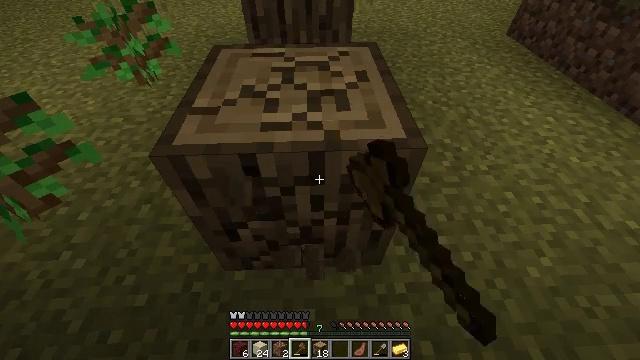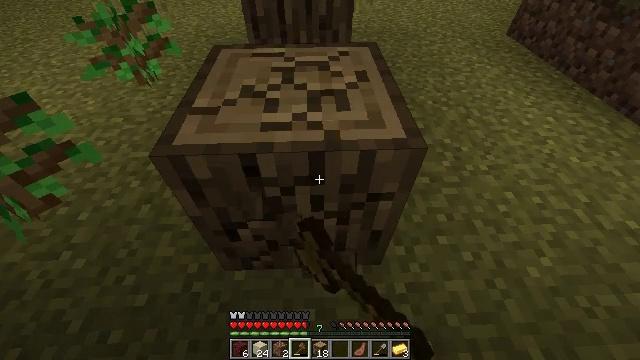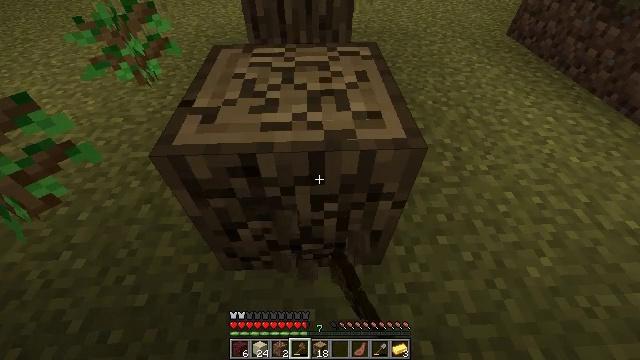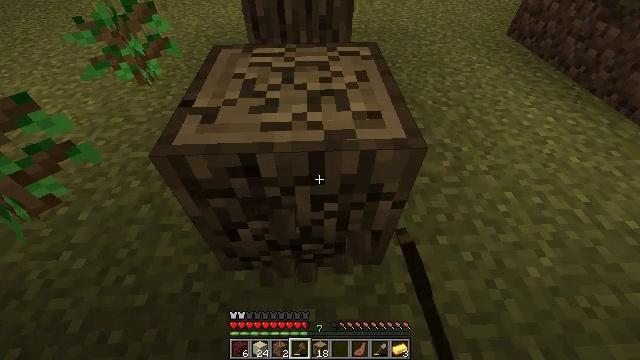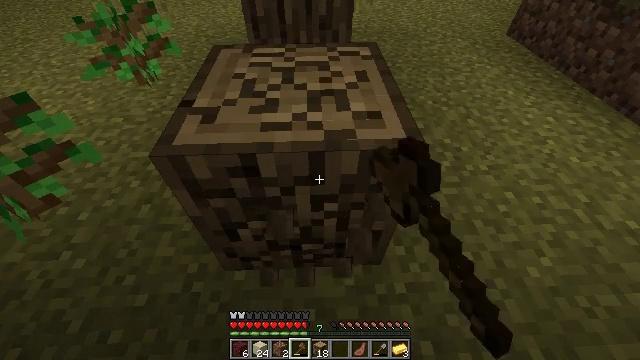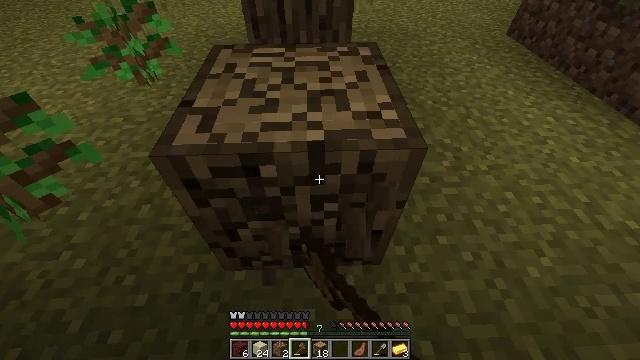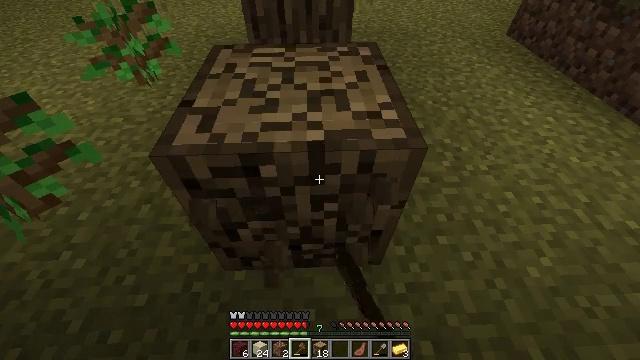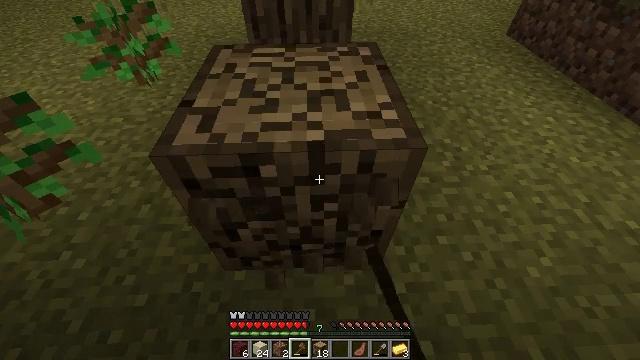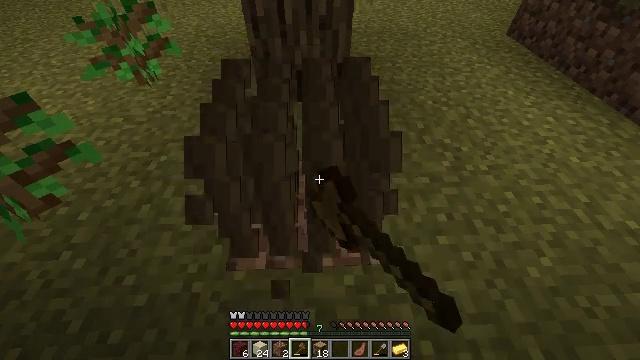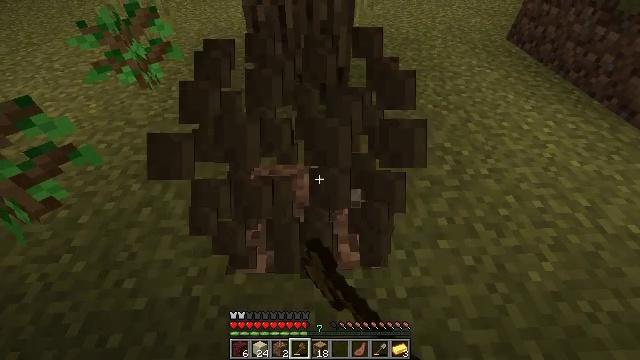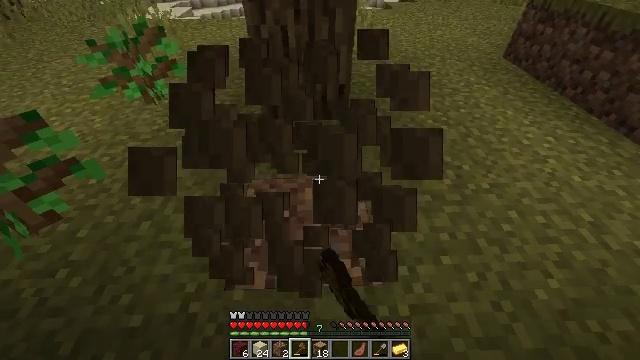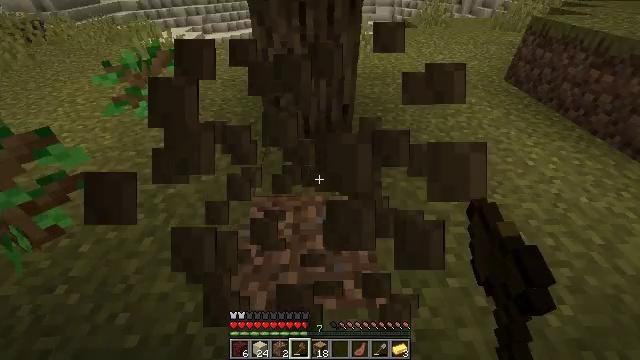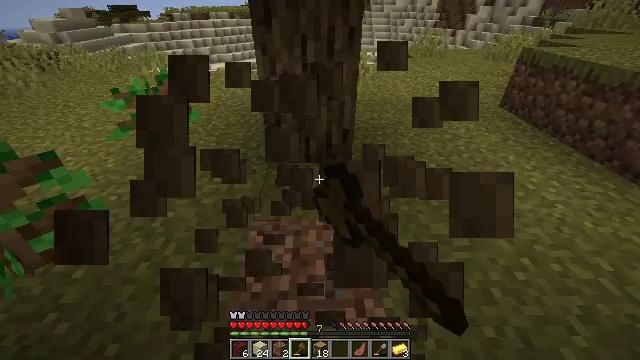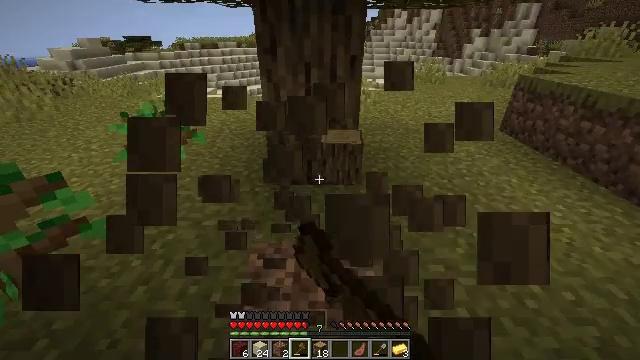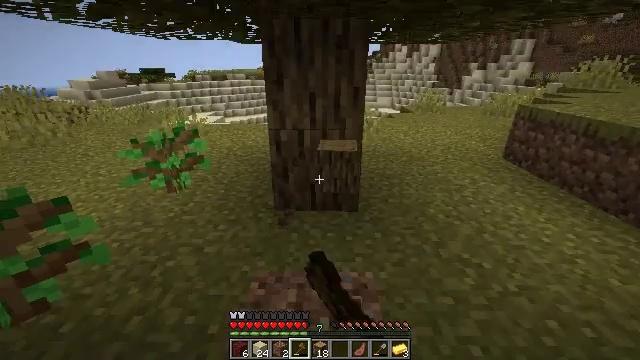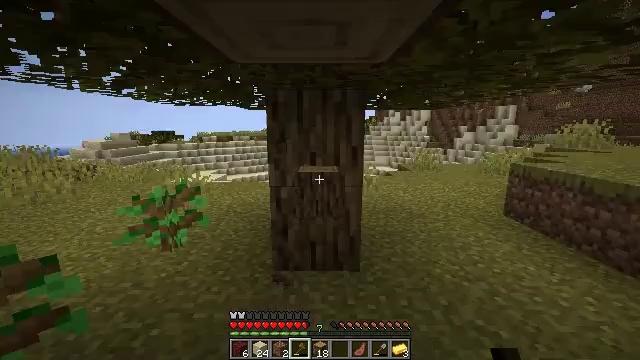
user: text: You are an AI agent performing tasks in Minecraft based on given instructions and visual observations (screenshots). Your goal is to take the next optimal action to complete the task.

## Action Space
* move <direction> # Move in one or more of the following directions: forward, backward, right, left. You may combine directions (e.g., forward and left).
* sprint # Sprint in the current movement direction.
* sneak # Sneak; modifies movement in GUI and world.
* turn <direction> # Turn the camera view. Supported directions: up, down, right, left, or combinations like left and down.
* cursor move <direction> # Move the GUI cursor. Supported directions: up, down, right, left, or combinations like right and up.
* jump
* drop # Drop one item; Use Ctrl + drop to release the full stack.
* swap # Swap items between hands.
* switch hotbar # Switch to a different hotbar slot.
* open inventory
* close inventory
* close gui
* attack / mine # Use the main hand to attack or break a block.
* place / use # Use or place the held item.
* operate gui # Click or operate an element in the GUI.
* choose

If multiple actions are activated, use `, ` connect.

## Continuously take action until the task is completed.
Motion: motion action
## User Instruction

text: Collect oak log for crafting.
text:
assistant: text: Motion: attack / mine
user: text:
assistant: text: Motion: attack / mine
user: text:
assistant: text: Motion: attack / mine
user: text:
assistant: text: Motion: attack / mine
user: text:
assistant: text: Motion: attack / mine
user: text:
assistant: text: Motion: attack / mine
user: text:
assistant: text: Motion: attack / mine
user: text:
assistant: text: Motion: attack / mine
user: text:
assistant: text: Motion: attack / mine
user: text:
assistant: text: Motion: turn up, attack / mine
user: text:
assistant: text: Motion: turn left and up, attack / mine
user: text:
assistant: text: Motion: turn up, attack / mine
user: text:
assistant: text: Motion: turn up, attack / mine
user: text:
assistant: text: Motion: turn up, attack / mine
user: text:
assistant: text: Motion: turn up, attack / mine
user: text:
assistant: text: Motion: move forward, turn right and up, attack / mine
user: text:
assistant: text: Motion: move forward, turn up, attack / mine
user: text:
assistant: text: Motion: move forward, turn up, attack / mine
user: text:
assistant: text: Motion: move forward, turn up, attack / mine
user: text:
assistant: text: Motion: turn up, attack / mine
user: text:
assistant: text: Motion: turn left and up, attack / mine
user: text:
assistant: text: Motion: turn up, attack / mine
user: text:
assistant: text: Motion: turn left and up, attack / mine
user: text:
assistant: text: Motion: attack / mine
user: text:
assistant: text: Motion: turn up, attack / mine
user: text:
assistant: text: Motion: turn left and up, attack / mine
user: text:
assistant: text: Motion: turn left and up, attack / mine
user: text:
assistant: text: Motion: turn left and up, attack / mine
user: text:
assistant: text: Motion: turn up, attack / mine
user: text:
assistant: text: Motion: turn up, attack / mine